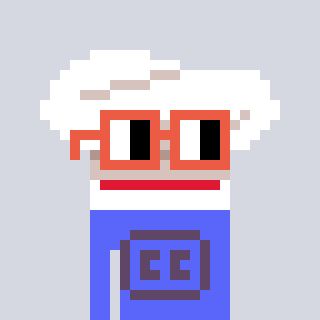
a pixel art character with square orange glasses, a chef hat-shaped head and a purple-colored body on a cool background